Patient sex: M
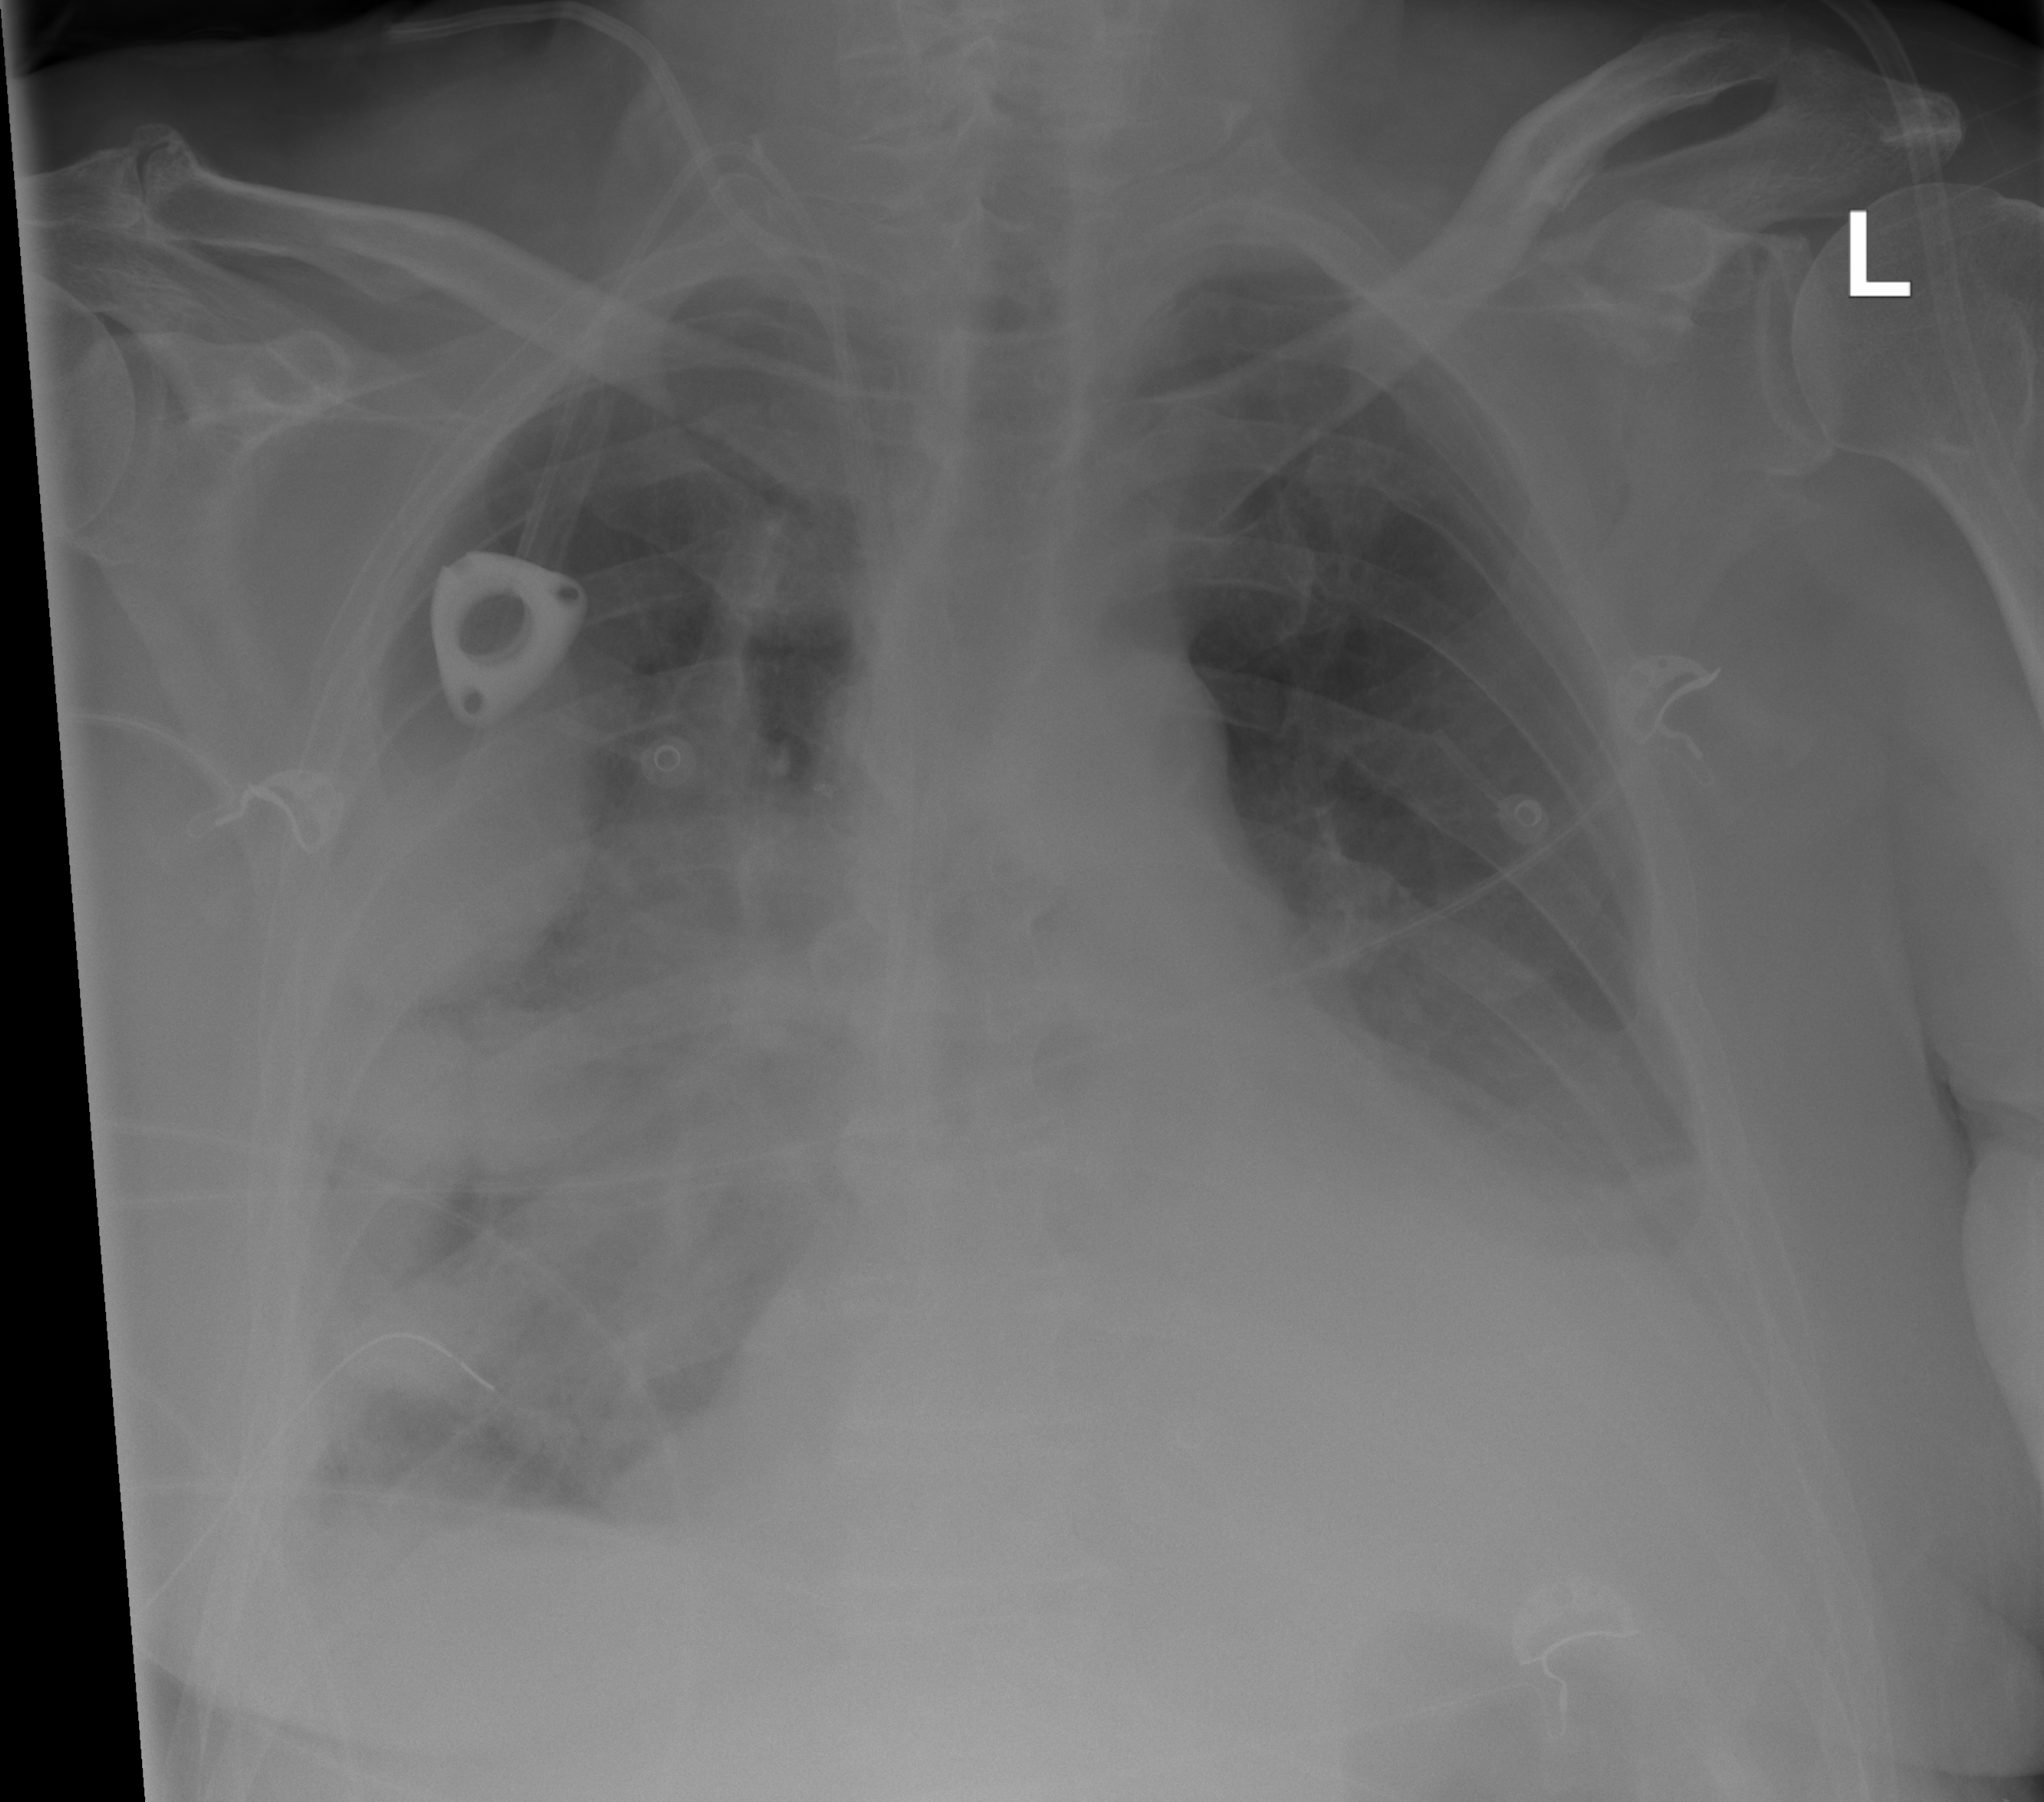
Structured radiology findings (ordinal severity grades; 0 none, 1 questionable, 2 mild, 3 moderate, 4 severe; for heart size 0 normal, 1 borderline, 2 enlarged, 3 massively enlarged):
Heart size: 2
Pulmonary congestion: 0
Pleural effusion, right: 1
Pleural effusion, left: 2
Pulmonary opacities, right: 3
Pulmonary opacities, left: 0
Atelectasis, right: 0
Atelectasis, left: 0